Aerial crown-view tile of a tropical tree (Barro Colorado Island, Panama), acquired 20241112:
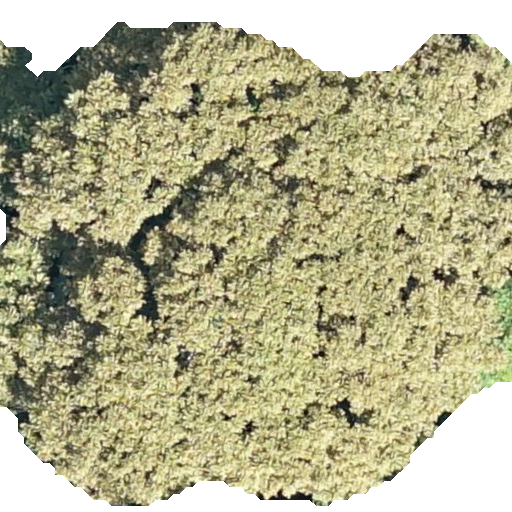
Species: Dipteryx oleifera
GBIF accepted scientific name: Dipteryx oleifera
Crown area: 364.239 m²